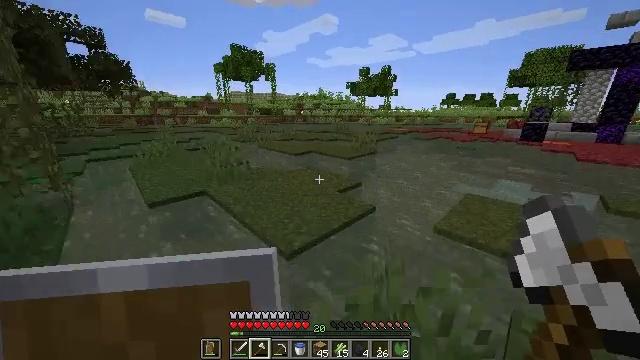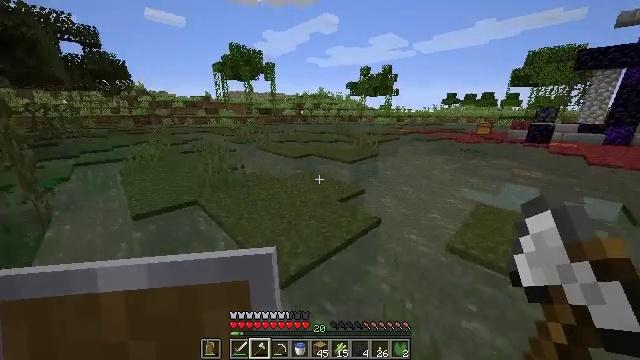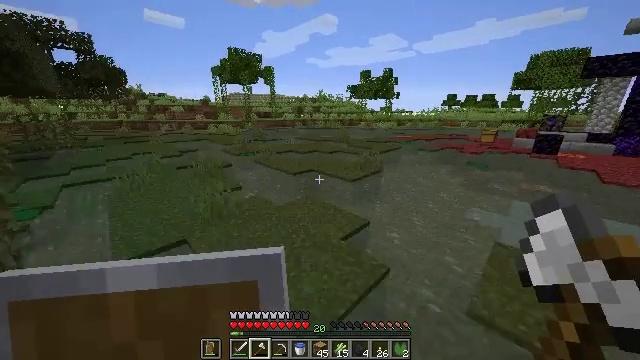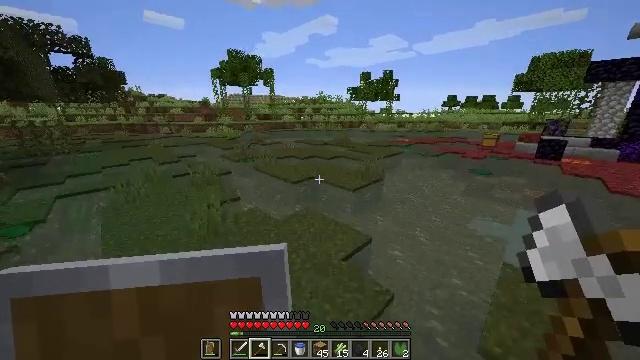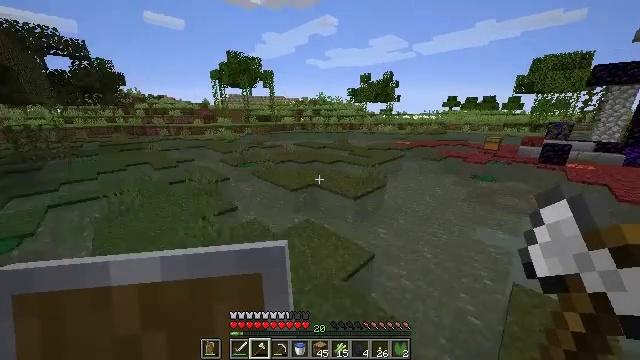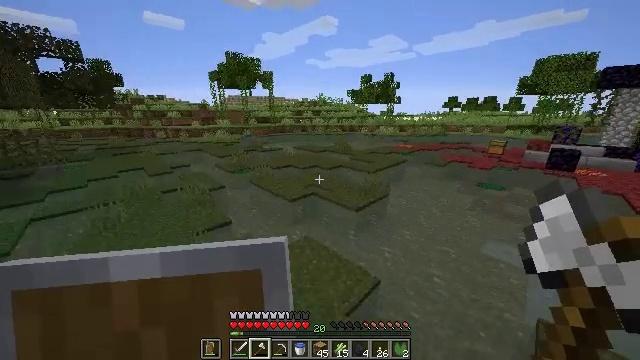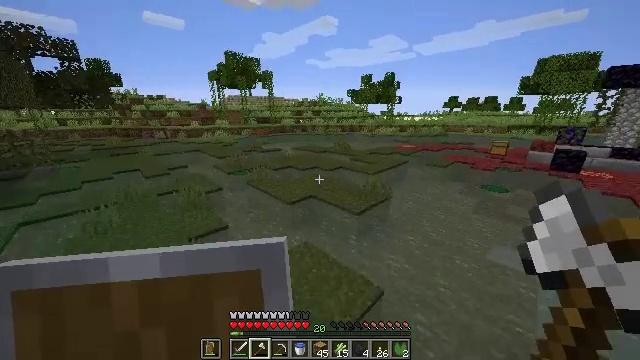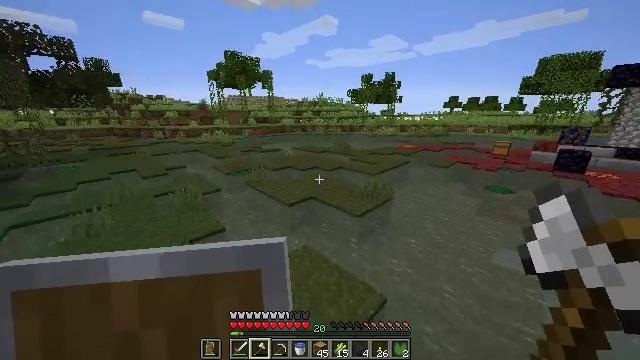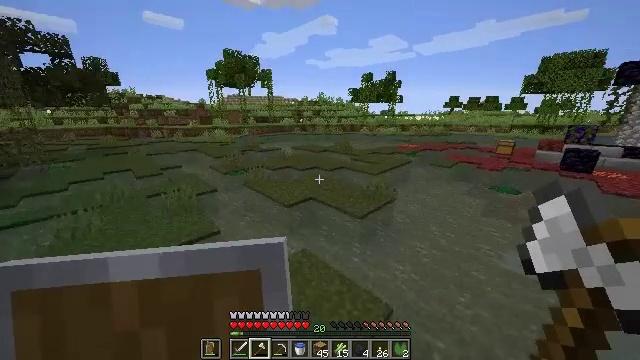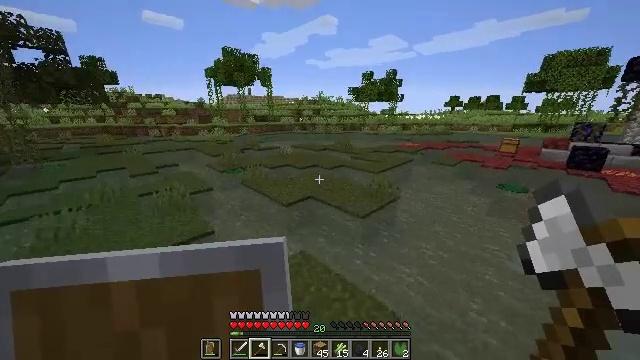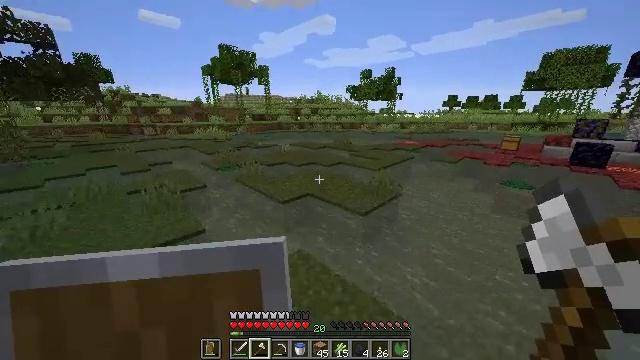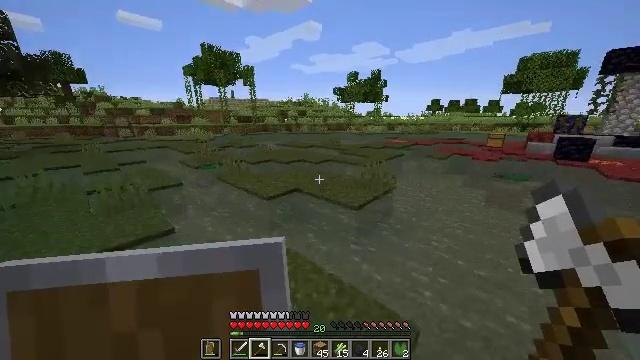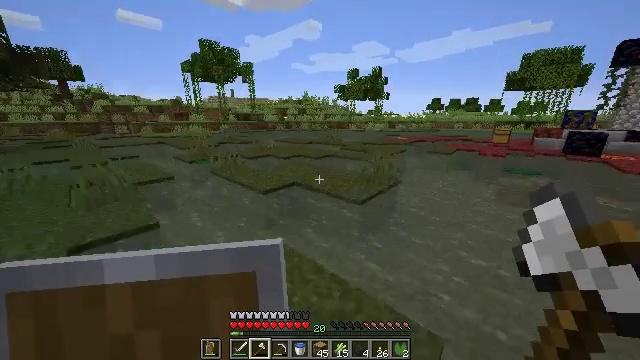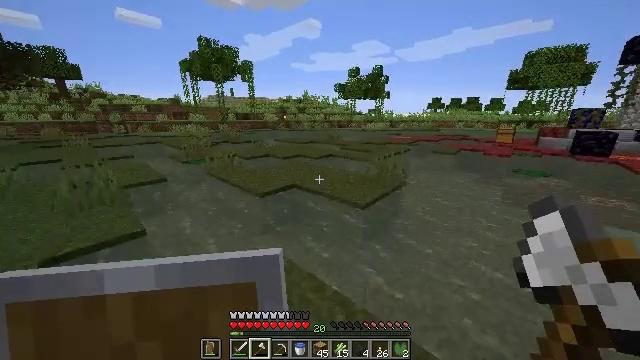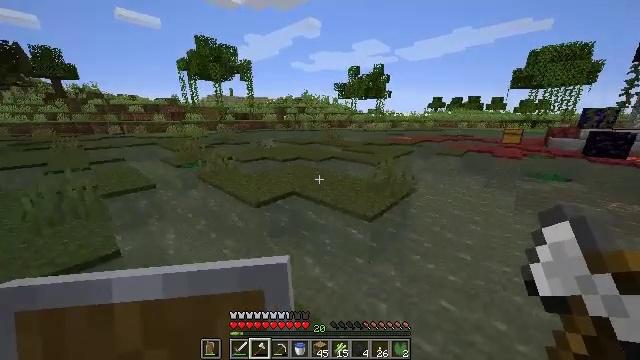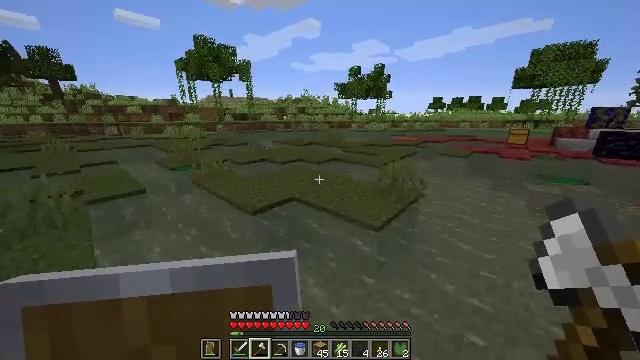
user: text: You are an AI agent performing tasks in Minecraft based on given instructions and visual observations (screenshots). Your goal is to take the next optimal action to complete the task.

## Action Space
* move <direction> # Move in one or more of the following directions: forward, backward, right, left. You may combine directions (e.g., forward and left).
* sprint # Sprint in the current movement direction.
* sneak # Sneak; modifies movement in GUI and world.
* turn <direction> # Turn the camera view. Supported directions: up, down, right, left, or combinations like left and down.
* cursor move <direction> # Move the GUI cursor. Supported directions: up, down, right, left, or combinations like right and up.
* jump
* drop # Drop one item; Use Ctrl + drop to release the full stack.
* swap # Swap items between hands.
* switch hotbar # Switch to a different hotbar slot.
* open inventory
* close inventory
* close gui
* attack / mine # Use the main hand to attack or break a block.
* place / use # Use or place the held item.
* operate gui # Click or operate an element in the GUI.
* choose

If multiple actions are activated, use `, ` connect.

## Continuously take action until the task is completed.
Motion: motion action
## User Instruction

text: Break the lily pad.
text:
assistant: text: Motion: move forward, sprint, jump
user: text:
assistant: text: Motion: move forward, jump
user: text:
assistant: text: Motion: move forward, jump
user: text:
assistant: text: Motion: move forward, jump
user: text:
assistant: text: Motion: move forward, jump
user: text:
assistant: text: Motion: move forward, jump
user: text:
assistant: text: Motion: move forward
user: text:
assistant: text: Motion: move forward
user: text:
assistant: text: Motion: move forward
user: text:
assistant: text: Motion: move forward, sprint
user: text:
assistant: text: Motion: move forward, sprint, turn right and up
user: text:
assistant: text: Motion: move forward, sprint
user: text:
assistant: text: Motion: move forward, sprint
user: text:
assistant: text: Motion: move forward
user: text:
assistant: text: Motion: move forward
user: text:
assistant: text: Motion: move forward
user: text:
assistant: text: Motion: move forward
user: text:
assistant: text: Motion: move forward
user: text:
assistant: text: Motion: move forward, jump
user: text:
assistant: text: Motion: move forward, jump
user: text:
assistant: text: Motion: move forward, jump
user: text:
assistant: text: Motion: move forward, jump
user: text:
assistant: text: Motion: move forward, jump
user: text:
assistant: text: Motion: move forward, jump
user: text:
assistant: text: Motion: move forward
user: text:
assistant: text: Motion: move forward
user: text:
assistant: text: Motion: move forward, turn right and up
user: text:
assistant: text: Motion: move forward, turn right and up
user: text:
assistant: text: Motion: move forward, turn right
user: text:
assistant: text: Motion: move forward